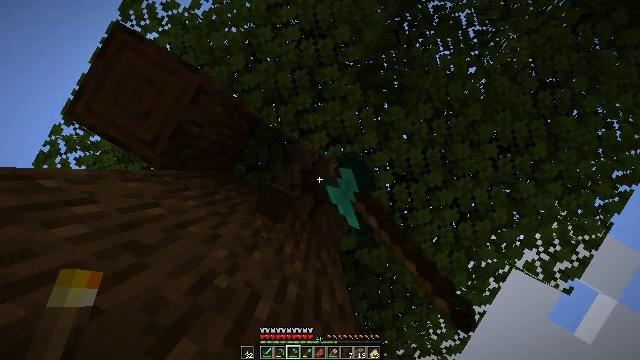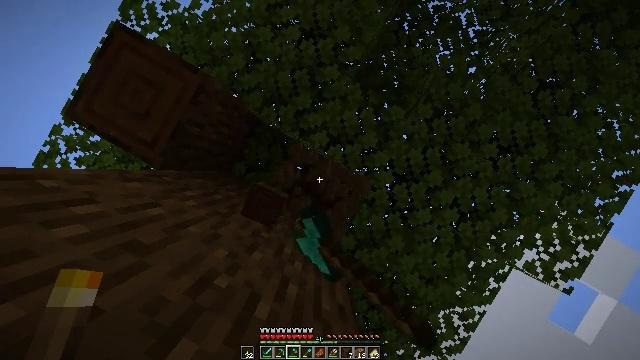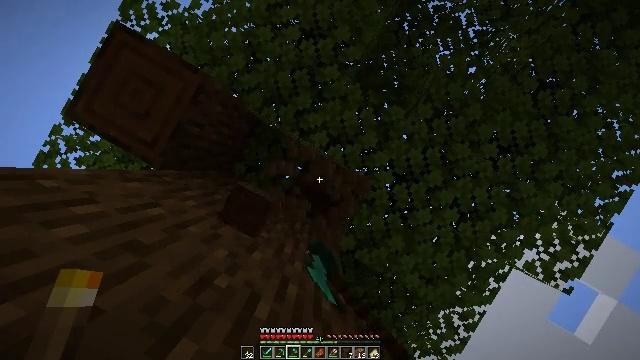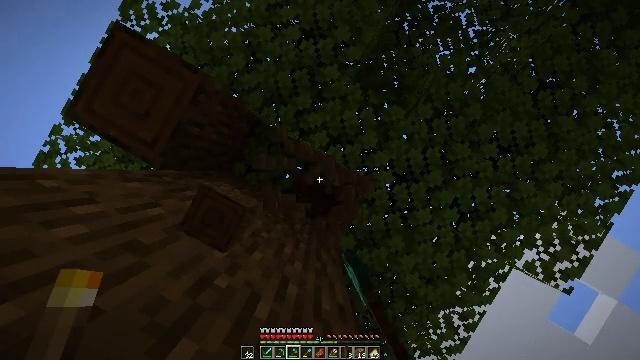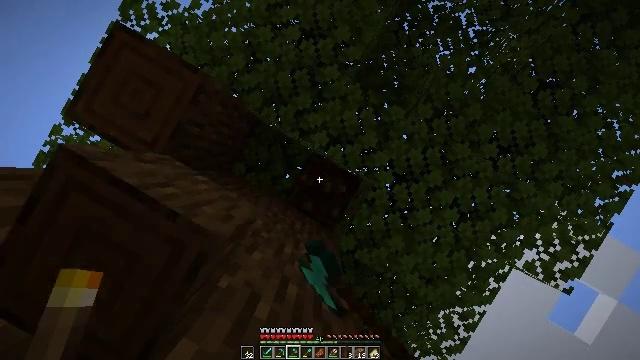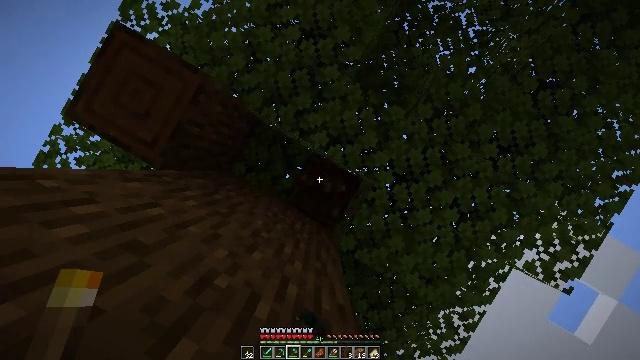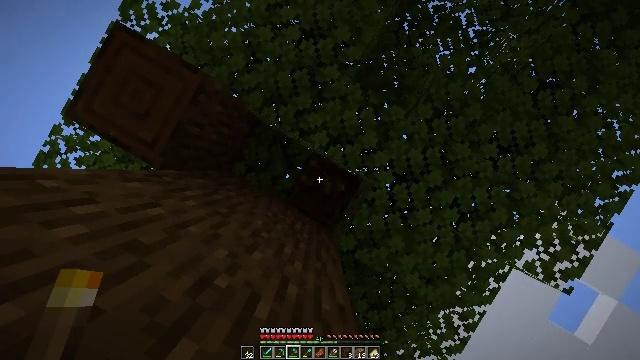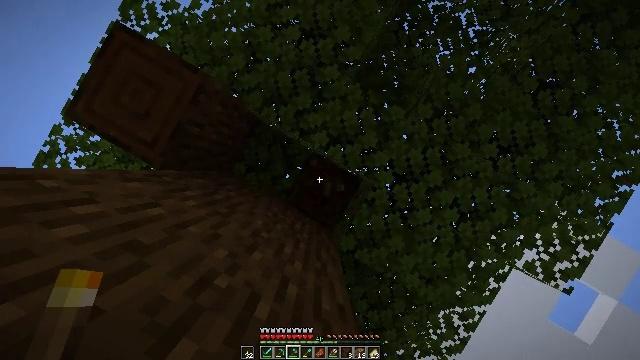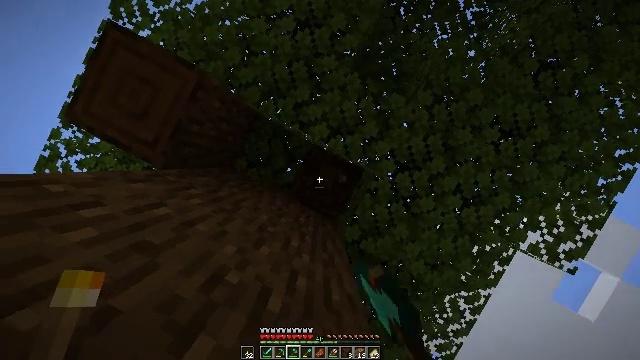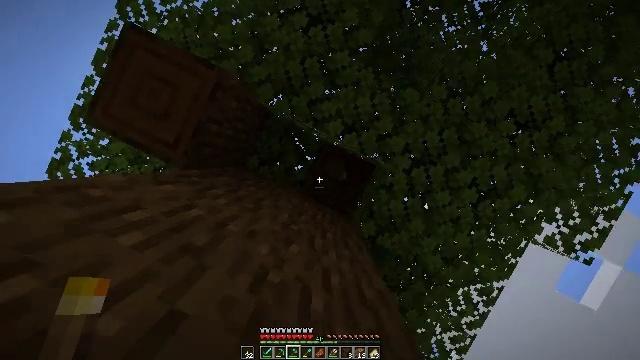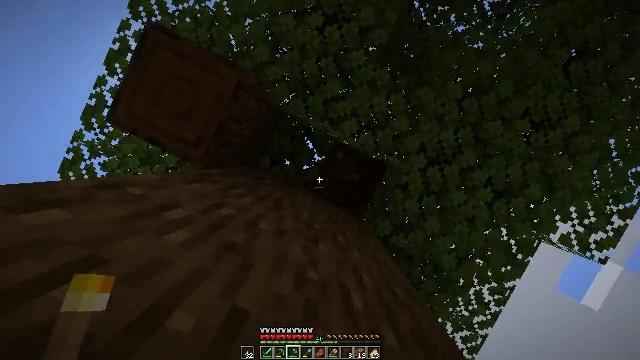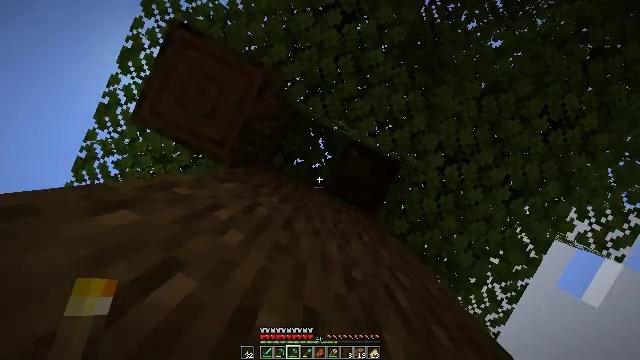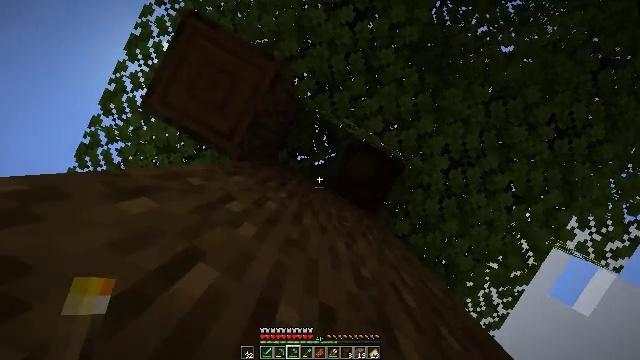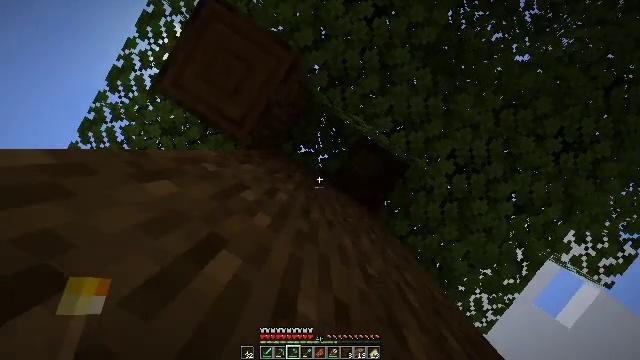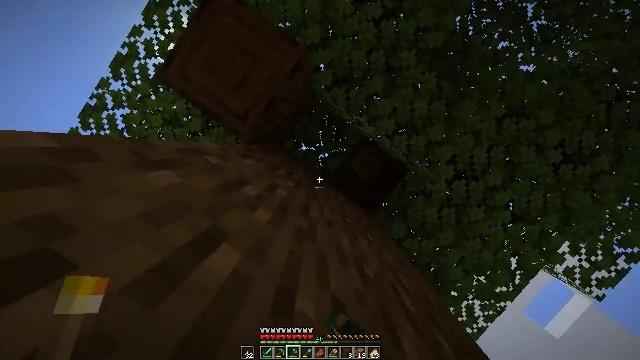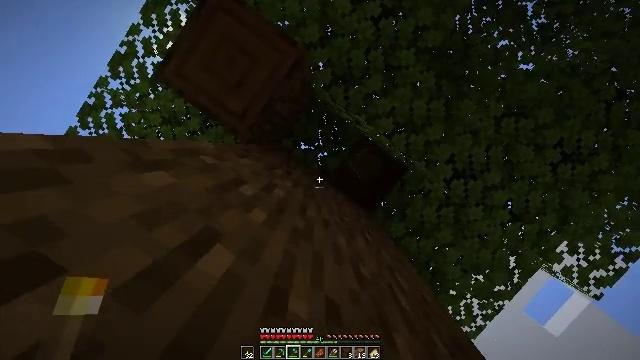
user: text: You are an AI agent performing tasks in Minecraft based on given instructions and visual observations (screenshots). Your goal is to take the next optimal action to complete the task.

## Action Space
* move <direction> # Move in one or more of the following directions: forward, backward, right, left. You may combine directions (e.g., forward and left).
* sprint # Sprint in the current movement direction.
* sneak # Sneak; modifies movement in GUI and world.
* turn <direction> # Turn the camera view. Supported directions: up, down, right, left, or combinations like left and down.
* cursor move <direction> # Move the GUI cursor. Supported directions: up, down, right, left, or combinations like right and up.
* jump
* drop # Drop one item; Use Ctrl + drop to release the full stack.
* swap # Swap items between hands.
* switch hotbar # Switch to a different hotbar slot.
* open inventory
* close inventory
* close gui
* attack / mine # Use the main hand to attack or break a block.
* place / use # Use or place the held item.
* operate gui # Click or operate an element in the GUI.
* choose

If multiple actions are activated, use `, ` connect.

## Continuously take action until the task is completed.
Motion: motion action
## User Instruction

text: Chop down the dark oak log.
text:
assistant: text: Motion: attack / mine
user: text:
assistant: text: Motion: attack / mine
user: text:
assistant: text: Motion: attack / mine
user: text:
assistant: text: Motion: attack / mine
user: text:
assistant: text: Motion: attack / mine
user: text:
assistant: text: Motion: attack / mine
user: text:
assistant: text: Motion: attack / mine
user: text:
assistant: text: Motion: move left, turn left and down
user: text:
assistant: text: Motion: move left, turn left
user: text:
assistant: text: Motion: move left
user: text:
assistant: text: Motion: move left
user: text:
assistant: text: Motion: turn right
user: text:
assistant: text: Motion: turn right and down, attack / mine
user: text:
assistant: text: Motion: turn right, attack / mine
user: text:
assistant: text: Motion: move right, attack / mine
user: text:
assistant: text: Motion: move right, attack / mine
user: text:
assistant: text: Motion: move right, attack / mine
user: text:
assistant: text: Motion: attack / mine
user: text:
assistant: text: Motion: attack / mine
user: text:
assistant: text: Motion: attack / mine
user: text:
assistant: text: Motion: attack / mine
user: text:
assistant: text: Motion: attack / mine
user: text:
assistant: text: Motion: attack / mine
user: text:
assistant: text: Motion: attack / mine
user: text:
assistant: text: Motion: attack / mine
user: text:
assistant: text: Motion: attack / mine
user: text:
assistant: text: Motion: attack / mine
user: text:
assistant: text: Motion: attack / mine
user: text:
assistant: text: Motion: attack / mine
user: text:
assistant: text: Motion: attack / mine